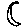
Label: moon